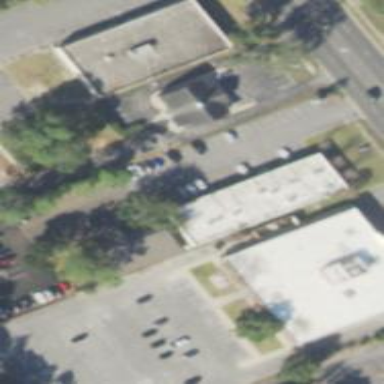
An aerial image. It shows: Parking space.